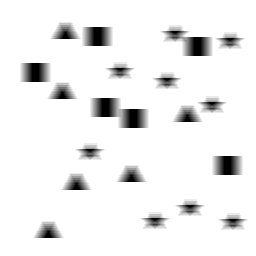
Squares: 6
Triangles: 6
Stars: 9
Total shapes: 21